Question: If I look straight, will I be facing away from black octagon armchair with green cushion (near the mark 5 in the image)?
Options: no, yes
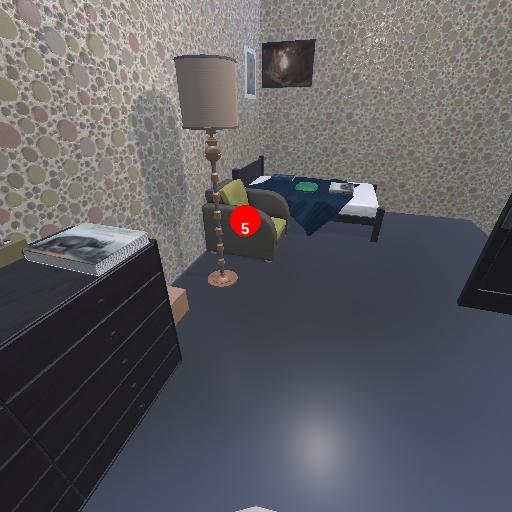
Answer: no